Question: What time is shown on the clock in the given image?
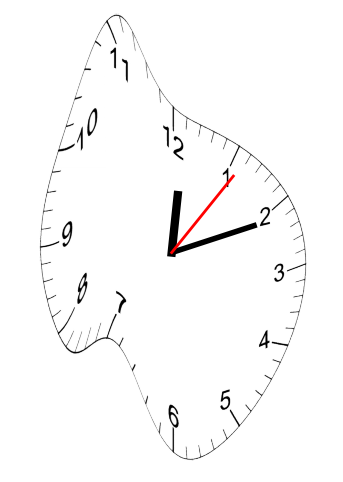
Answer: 12:11:06